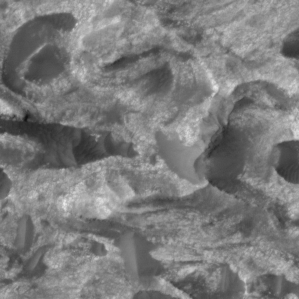
Label: non_frost